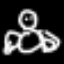
Label: frog